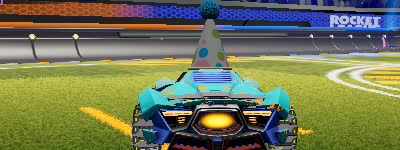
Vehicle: werewolf